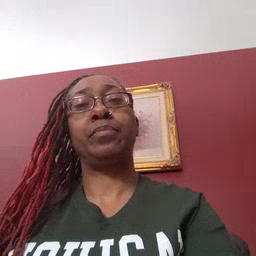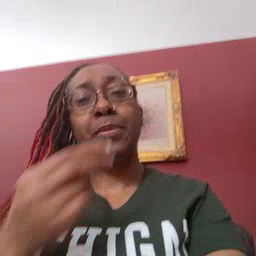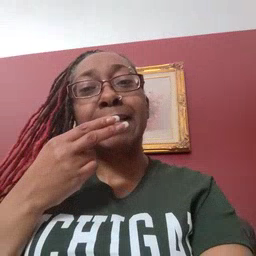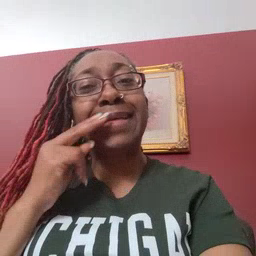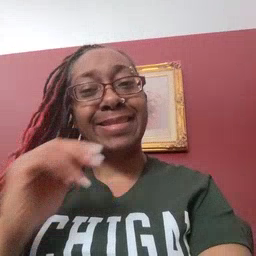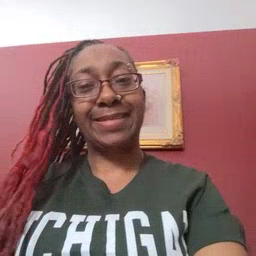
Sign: kiss